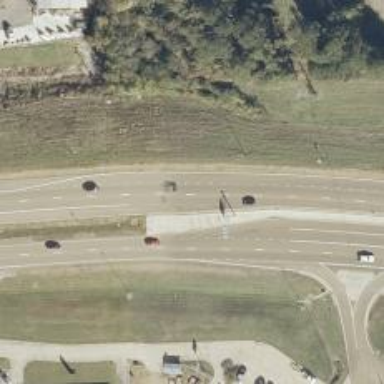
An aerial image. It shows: Trunk highway.